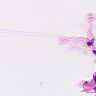
Metastatic tissue present: no